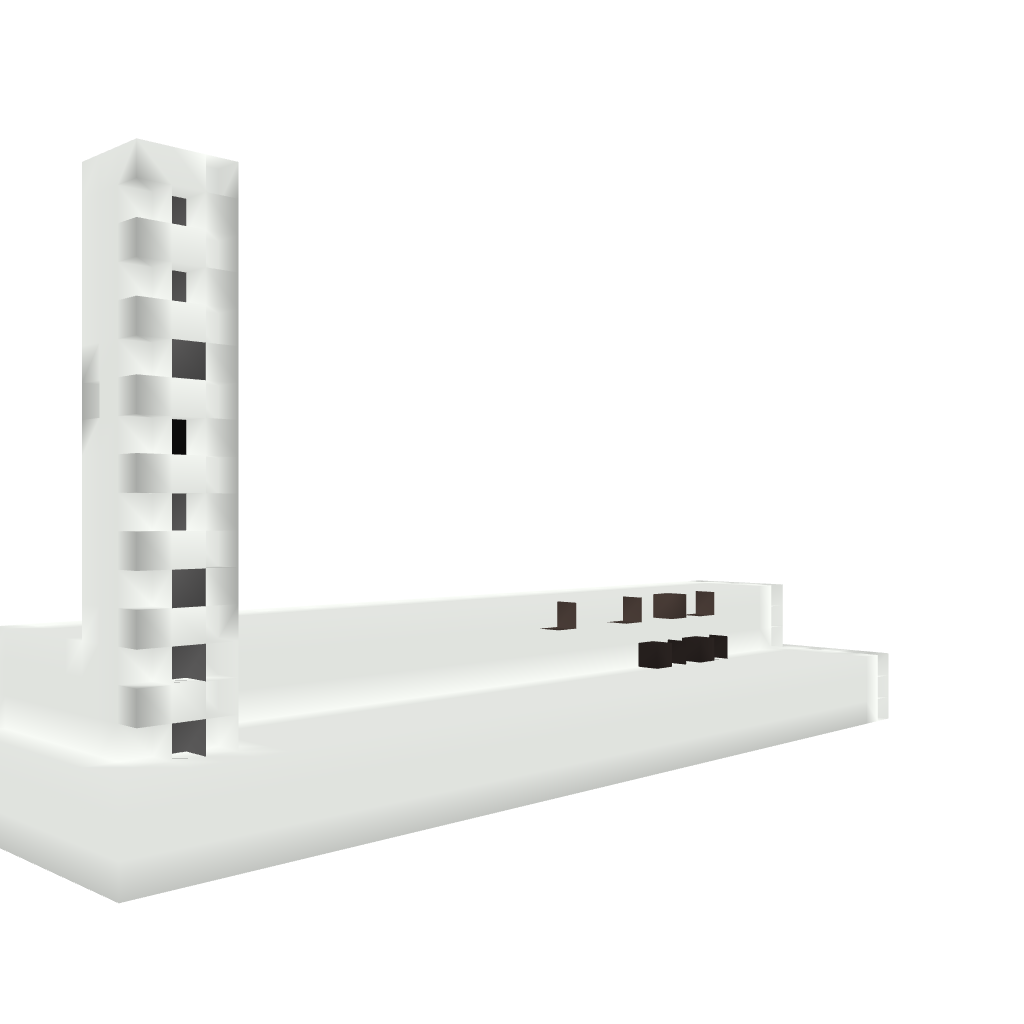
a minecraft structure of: A redstone cannon.